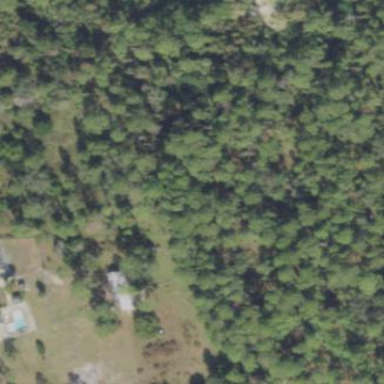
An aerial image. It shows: Mixed leaf woodland.